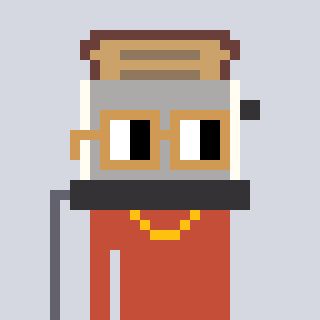
a pixel art character with square brown glasses, a toaster-shaped head and a rust-colored body on a cool background